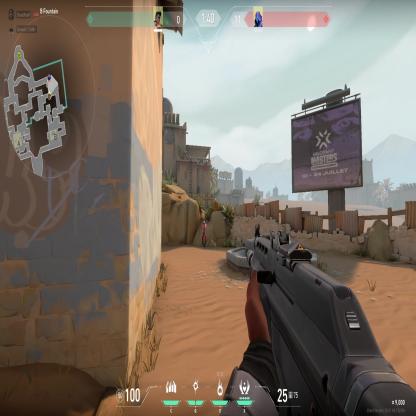
Label: enemy